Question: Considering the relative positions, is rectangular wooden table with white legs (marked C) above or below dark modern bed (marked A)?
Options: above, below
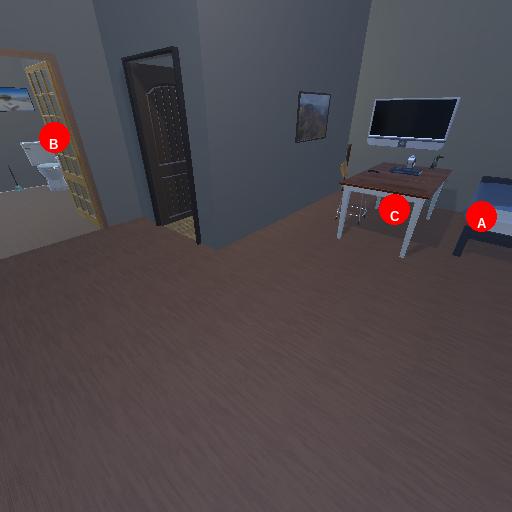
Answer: above